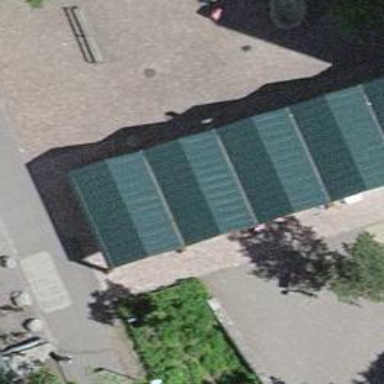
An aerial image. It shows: Kiosk building serving as shop.